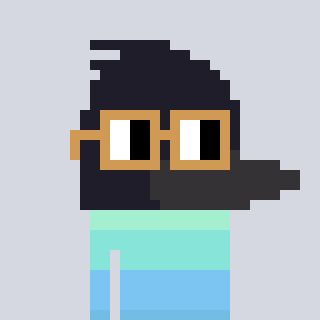
a pixel art character with square brown glasses, a raven-shaped head and a peachy-colored body on a cool background